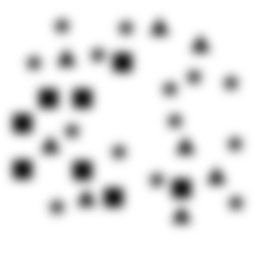
Squares: 8
Triangles: 8
Stars: 14
Total shapes: 30